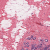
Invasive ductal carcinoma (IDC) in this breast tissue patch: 0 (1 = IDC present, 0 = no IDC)